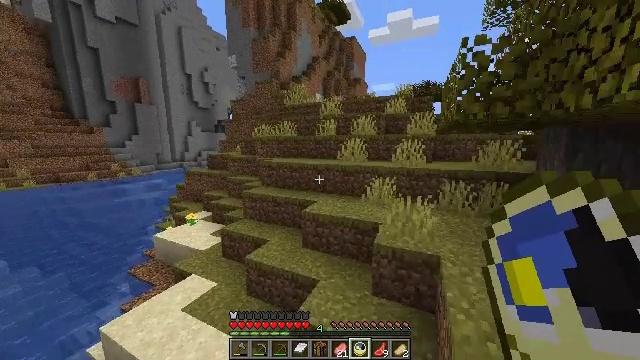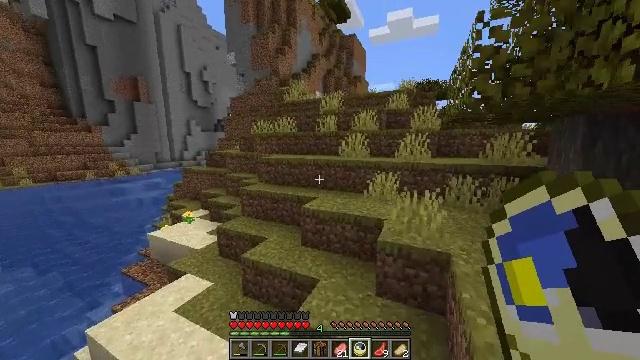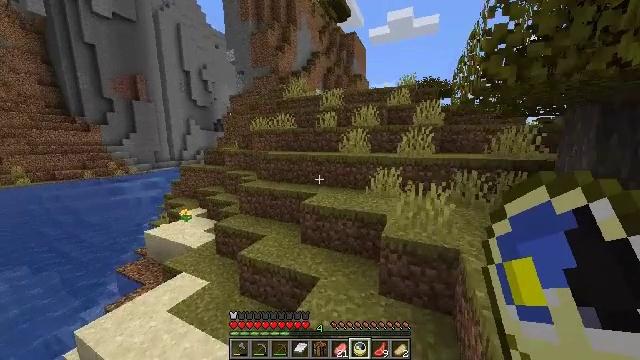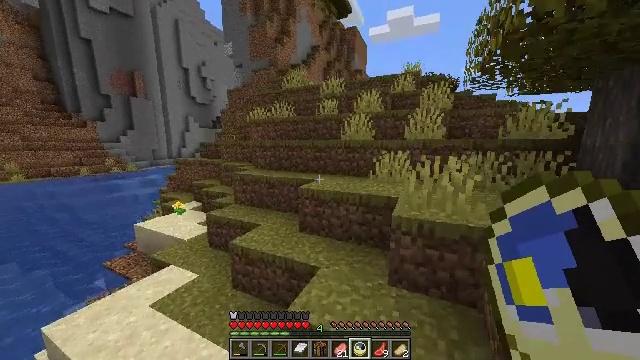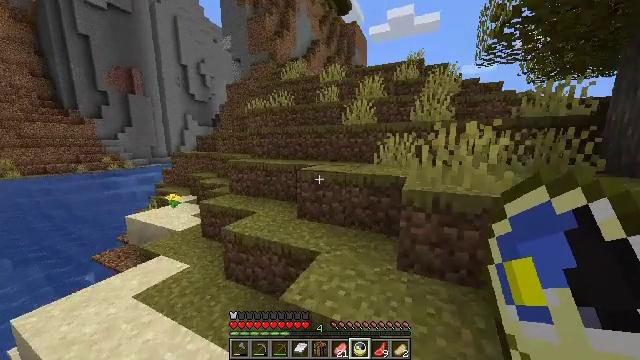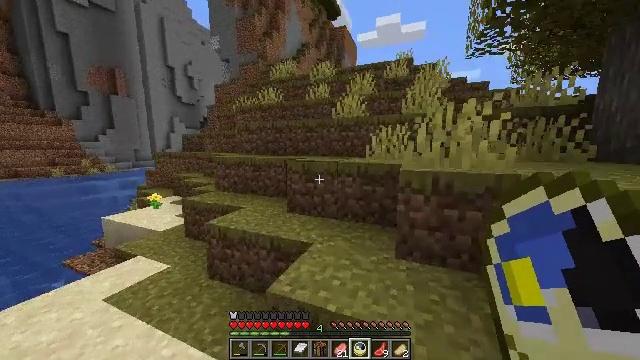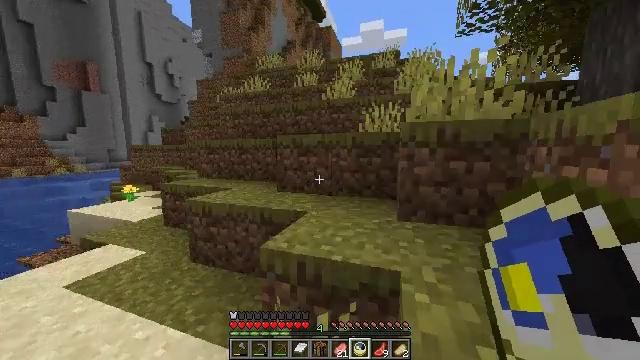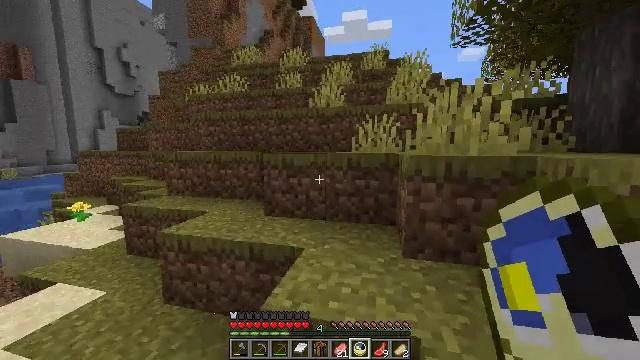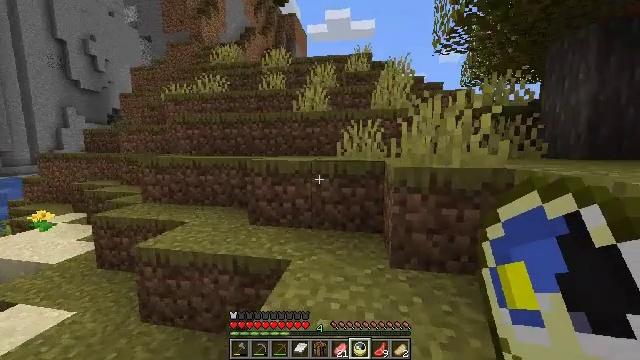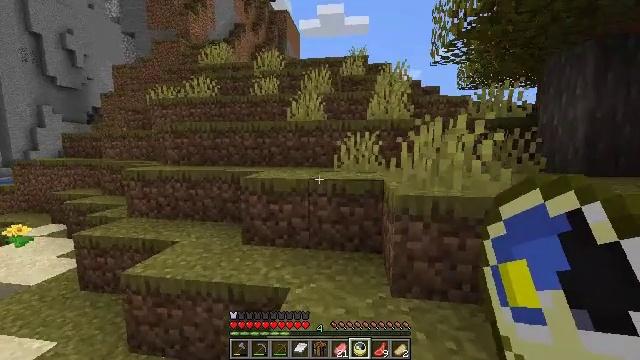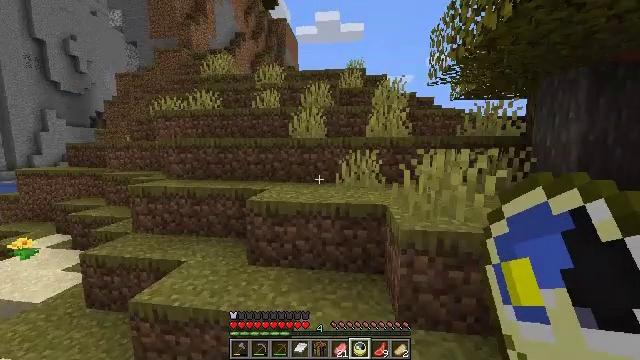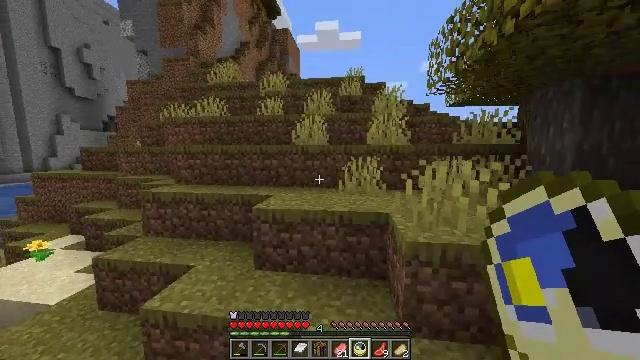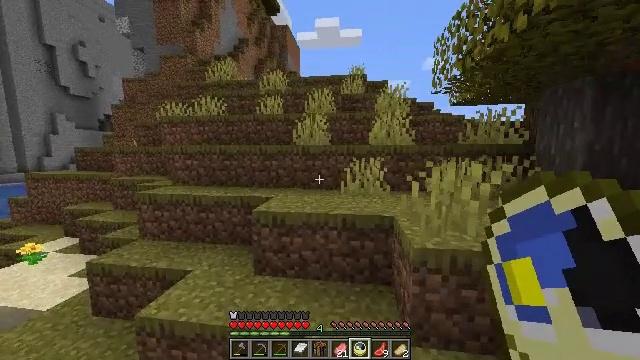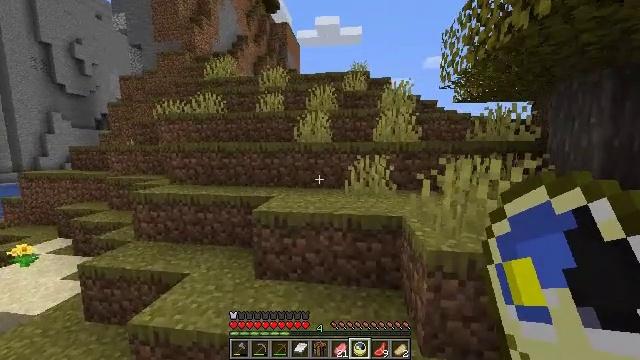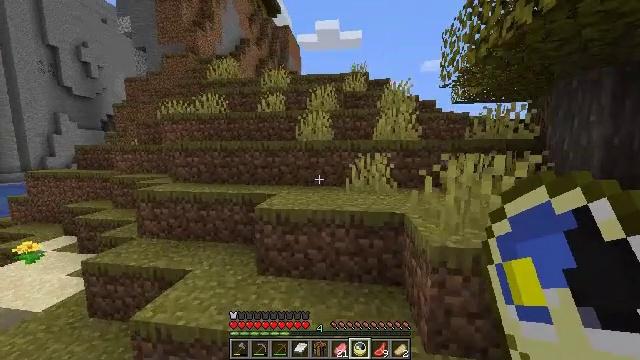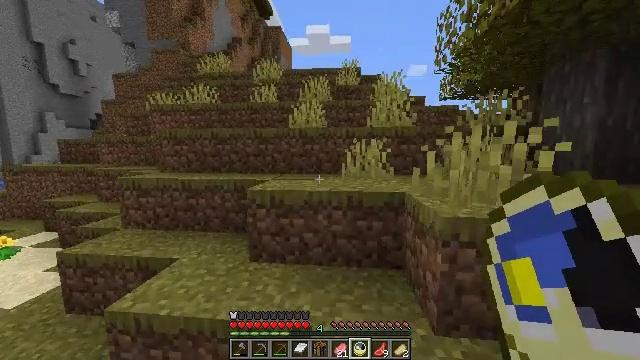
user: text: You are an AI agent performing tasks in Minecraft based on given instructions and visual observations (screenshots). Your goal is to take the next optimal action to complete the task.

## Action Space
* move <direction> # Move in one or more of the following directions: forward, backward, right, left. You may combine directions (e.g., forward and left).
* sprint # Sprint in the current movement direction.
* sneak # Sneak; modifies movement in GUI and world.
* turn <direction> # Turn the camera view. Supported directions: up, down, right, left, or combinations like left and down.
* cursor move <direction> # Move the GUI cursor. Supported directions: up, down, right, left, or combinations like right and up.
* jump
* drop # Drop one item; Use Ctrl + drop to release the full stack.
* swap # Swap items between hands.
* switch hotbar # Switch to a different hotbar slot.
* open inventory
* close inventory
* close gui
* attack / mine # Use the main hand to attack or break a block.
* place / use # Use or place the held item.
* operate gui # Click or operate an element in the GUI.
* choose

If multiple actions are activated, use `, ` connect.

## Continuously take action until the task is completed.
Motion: motion action
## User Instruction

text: Collect books by breaking the bookshelf.
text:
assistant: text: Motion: move forward, sprint, use / place, jump
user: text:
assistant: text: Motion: move forward, sprint, use / place, jump
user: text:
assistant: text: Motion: move forward, sprint, jump
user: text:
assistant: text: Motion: move forward, sprint, jump
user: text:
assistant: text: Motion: move forward, sprint, turn right and up, jump
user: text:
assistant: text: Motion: move forward, sprint, turn right, jump
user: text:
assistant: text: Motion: move forward, sprint, turn right, jump
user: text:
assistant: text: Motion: move forward, sprint, turn right, jump
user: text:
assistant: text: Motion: move forward, sprint, turn right, jump
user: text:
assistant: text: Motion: move forward, sprint, jump
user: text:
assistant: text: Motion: move forward, sprint, jump
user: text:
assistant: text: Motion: move forward, sprint, jump
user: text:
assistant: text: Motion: move forward, sprint, jump
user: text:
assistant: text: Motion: move forward, sprint, jump
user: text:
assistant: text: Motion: move forward, sprint, turn right, jump
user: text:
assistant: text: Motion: move forward, sprint, turn right, jump
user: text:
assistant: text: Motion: move forward, sprint, turn right, jump
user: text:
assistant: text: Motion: move forward, sprint, turn right, jump
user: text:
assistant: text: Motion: move forward, sprint, turn right, jump
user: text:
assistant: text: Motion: move forward, sprint, jump
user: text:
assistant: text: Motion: move forward, sprint, jump
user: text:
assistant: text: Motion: move forward, sprint, jump
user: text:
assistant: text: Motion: move forward, sprint, jump
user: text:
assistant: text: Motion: move forward, sprint, jump
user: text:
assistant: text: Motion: move forward, sprint, jump
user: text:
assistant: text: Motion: move forward, sprint, jump
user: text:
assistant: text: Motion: move forward, sprint, jump
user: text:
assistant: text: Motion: move forward, sprint, jump
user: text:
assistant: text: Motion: move forward, sprint, jump
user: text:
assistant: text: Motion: move forward, sprint, jump